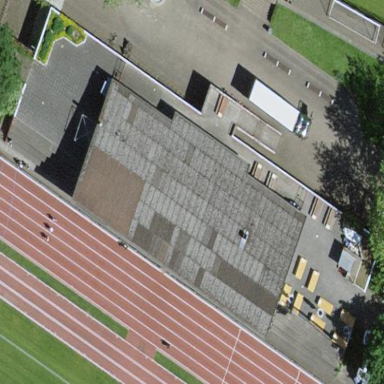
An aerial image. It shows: Grandstand building.